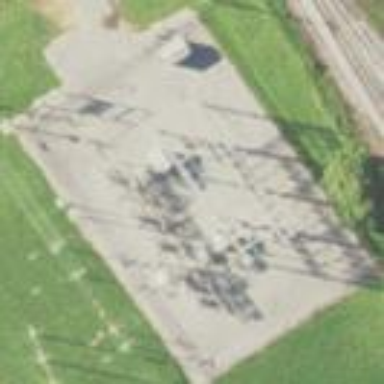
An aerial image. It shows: Distribution level power substation enclosed by fence.